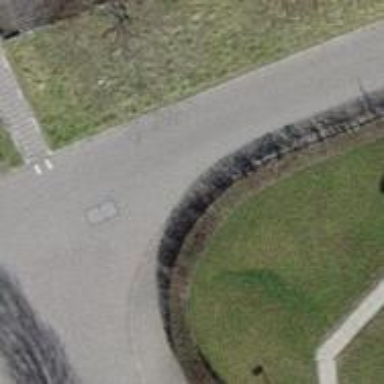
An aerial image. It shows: Chicane for traffic calming.